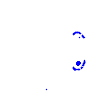
Particle: kaon